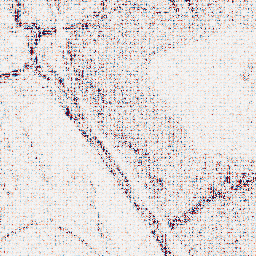
Category: wavelet
Decomposition family: wavelet_dwt
Decomposition parameters: wavelet: coif2
level: 1
Upsampling method: sinc_hamming
Upsampling parameters: scale: 8
kernel_size: 8
Upsampling scale: 8